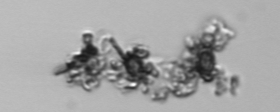
Label: Thalassiosira_TAG_external_detritus